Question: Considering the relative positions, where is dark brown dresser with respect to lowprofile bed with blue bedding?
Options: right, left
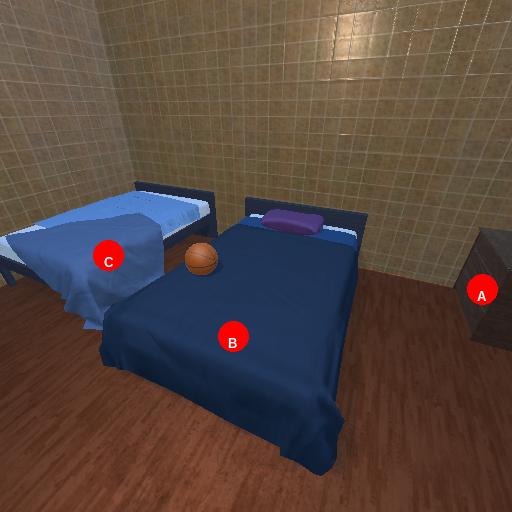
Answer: right